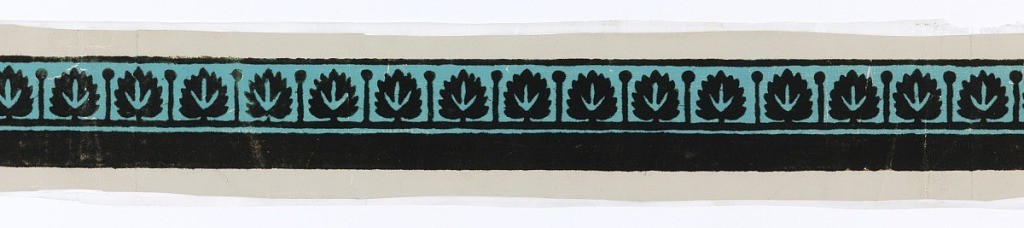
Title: Border
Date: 1800–1810
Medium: Flocked and stencilled on handmade paper
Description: Border of black and light blue composed of abstract trees separated pillars.